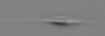
Label: Cylindrotheca_morphotype1